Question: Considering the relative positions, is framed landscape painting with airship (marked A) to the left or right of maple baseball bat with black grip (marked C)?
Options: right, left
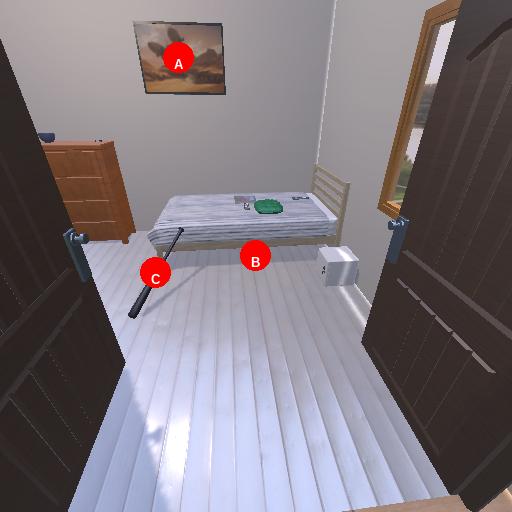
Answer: right